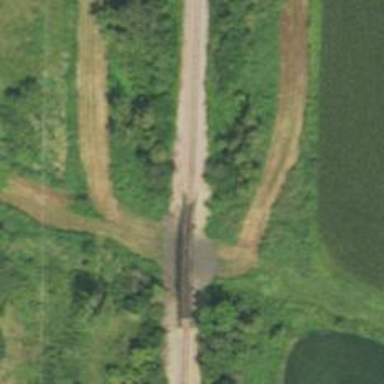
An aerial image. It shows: Railway bridge.